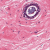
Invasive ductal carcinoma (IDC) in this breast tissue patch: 0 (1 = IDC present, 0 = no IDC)